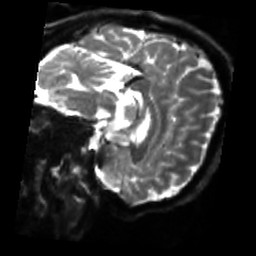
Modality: sbref
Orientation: sagittal
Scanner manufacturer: siemens
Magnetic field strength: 3 T
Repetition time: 4 s
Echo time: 0.0594 s